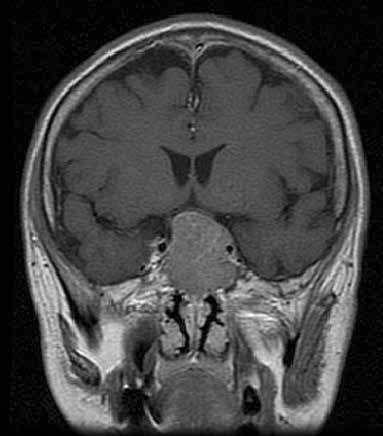
Label: pituitary